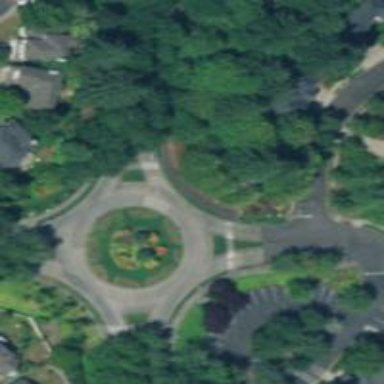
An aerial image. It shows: Roundabout at tertiary road junction.